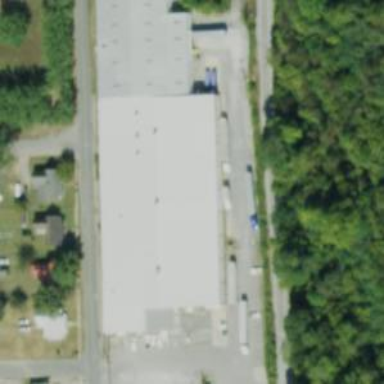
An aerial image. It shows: Industrial building.